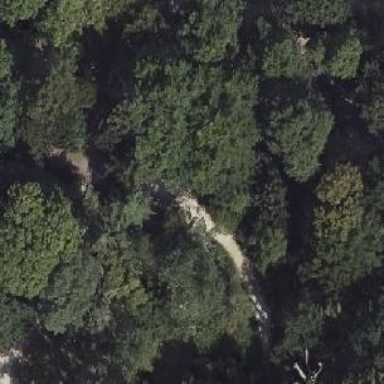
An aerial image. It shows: Picturesque park with evergreen broadleaved trees.